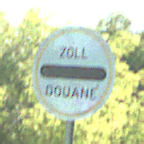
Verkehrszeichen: Zollstelle
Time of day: MorningAfternoon
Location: Outdoor (Nature)
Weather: Clear
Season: NotSpecified
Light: Natural